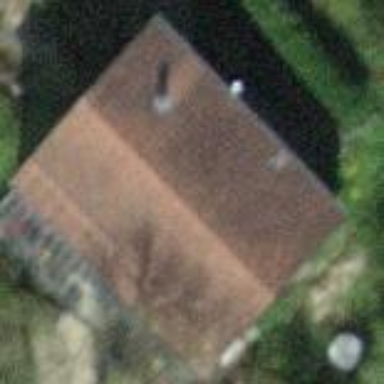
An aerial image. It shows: Simple and straightforward house.